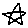
Label: star